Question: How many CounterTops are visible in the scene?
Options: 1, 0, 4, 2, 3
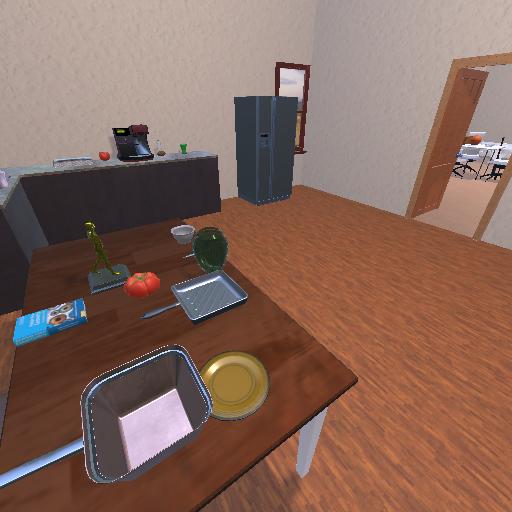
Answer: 1